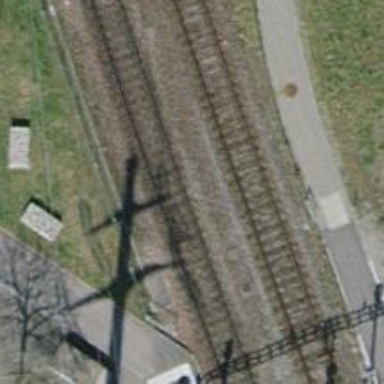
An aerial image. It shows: Single-track electrified railway with contact line.